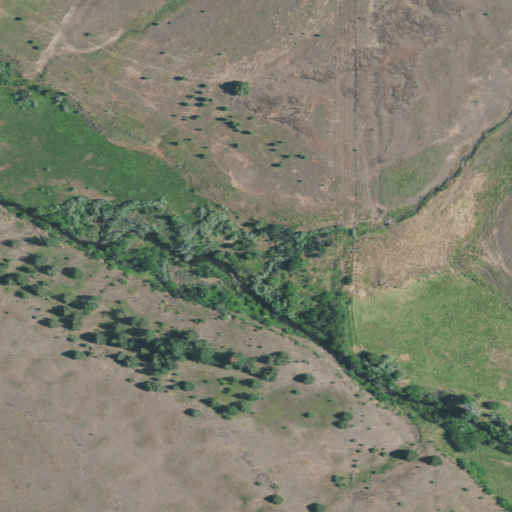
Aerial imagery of valley in Oregon named Harer Canyon containing grassland, shrub, evergreen forest, and woody wetlands